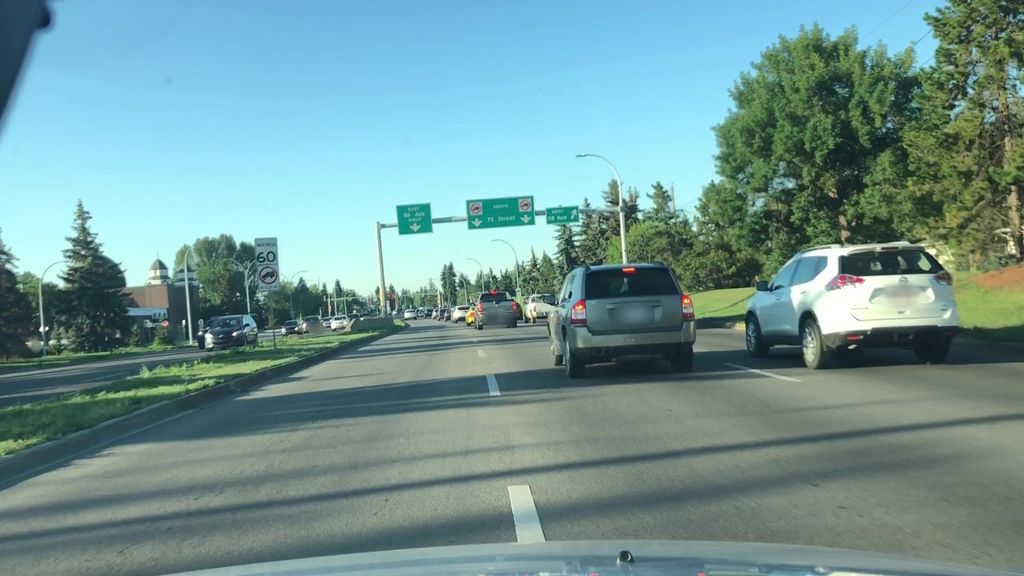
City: edmonton